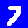
Digit: 7